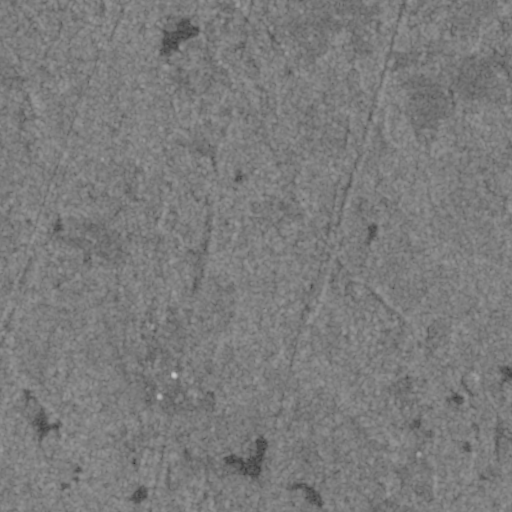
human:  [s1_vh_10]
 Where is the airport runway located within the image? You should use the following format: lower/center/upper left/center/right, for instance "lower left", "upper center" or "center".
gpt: The airport runway is located in the lower left of the image.
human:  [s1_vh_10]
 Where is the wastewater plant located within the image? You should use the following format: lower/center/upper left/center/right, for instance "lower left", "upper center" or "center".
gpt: The wastewater plant is located in the lower center of the image.
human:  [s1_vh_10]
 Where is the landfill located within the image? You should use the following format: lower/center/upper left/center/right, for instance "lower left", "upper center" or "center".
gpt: There is no landfill in the image.

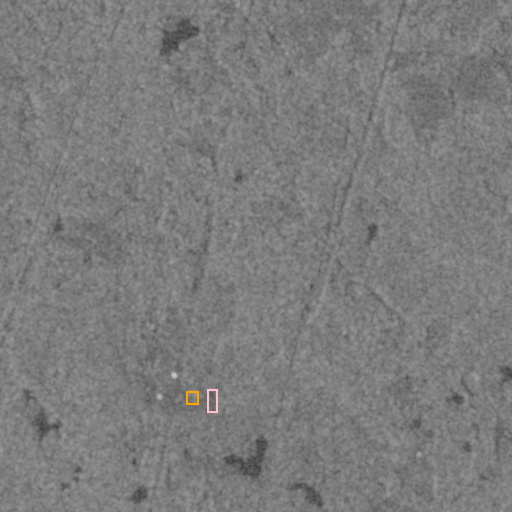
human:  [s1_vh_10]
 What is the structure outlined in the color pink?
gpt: The structure outlined in pink is a wastewater plant.
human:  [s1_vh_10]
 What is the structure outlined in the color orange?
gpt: The structure outlined in orange is a building.
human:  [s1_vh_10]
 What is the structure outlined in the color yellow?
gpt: There is no yellow outline.